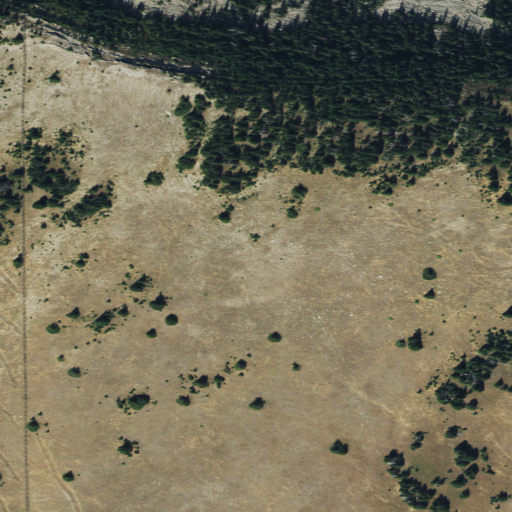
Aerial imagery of mountain in Montana named East Pryor Mountain containing shrub, grassland, and evergreen forest